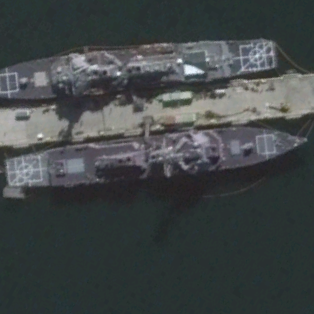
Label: destroyer